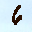
Label: 6